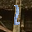
Label: 1